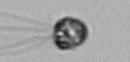
Label: flagellate_morphotype1